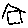
Label: house